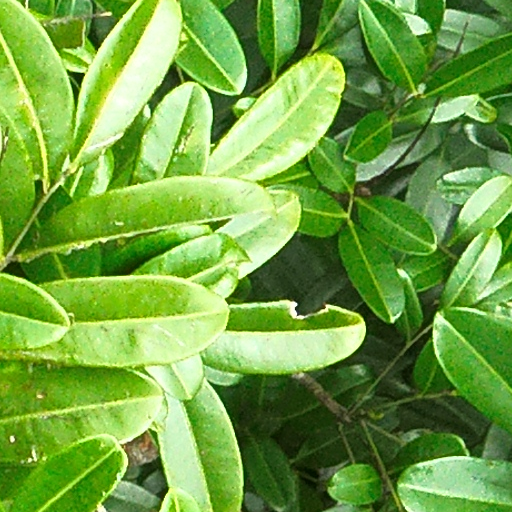
Species: Simarouba amara
GBIF accepted scientific name: Simarouba amara
Crown area (m\u00b2): 70.121